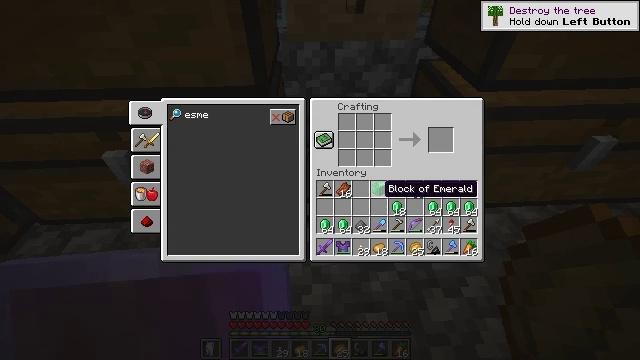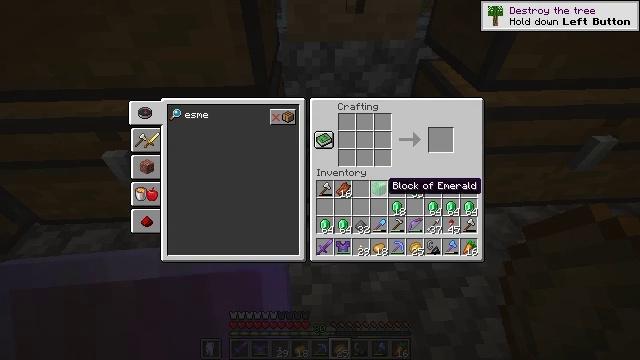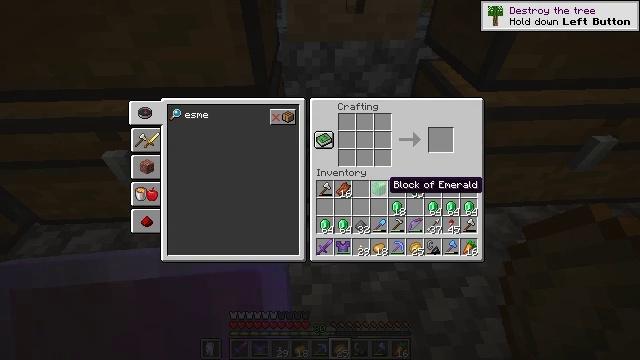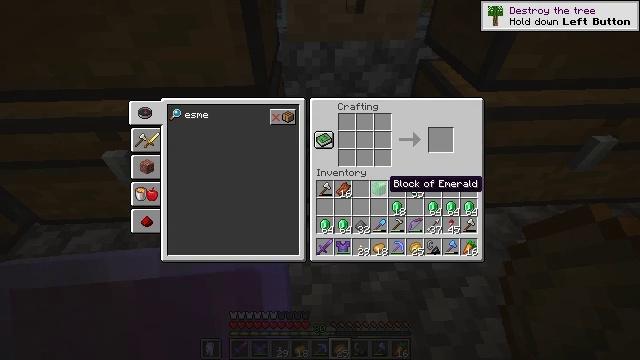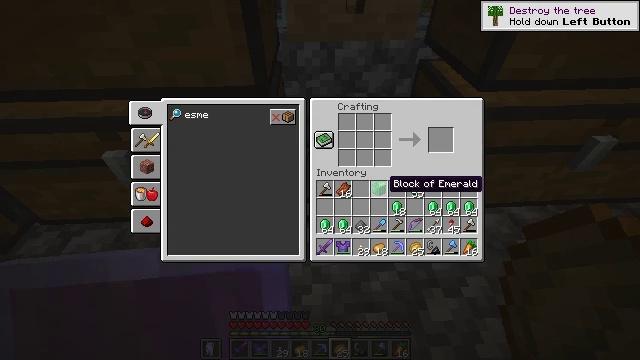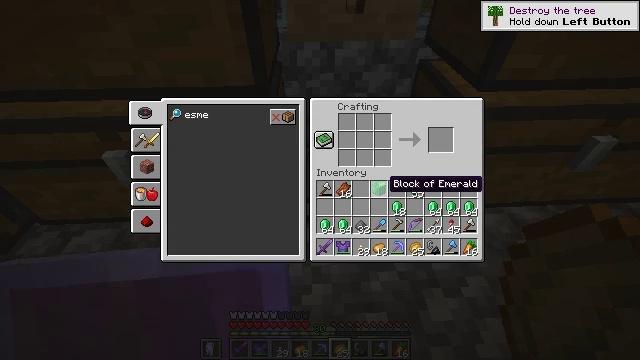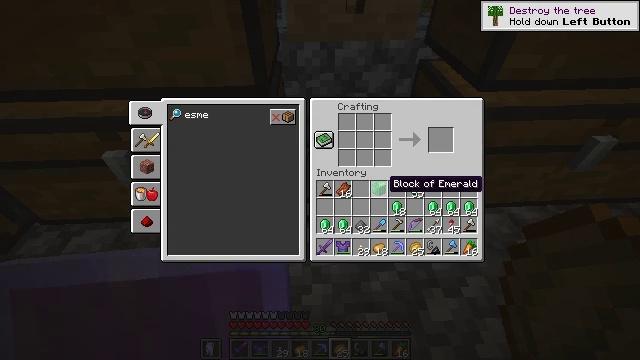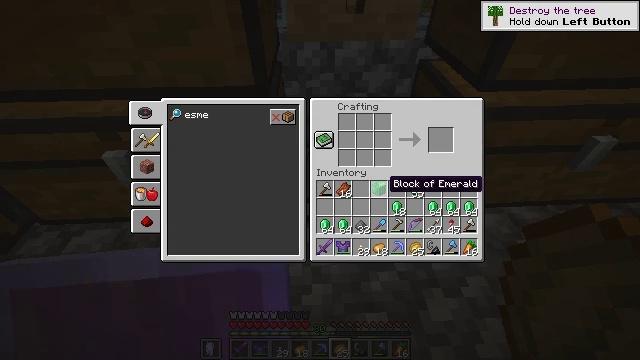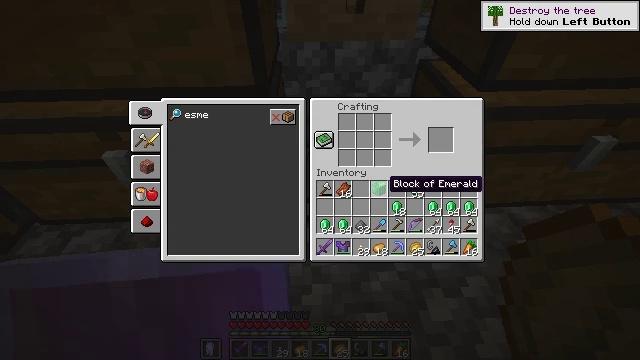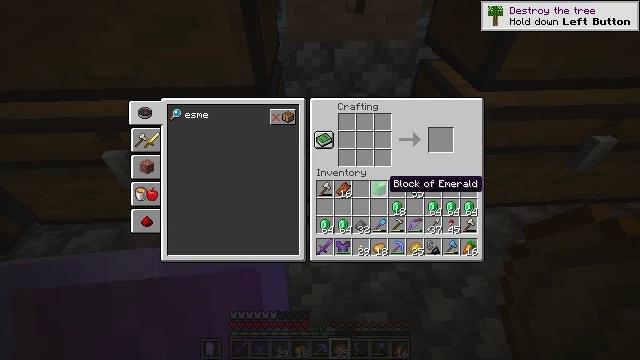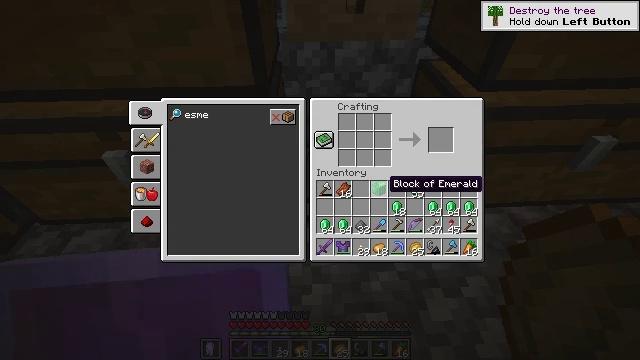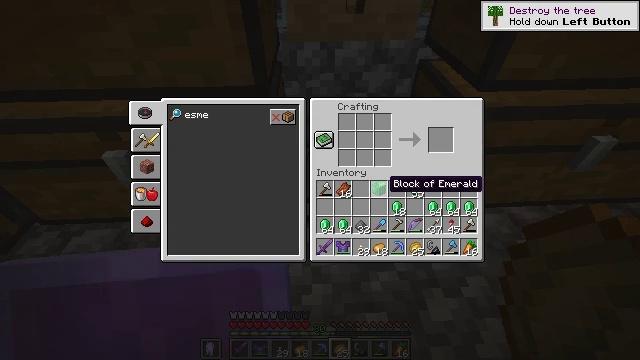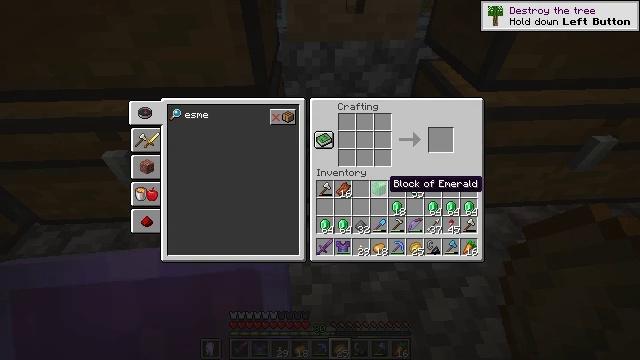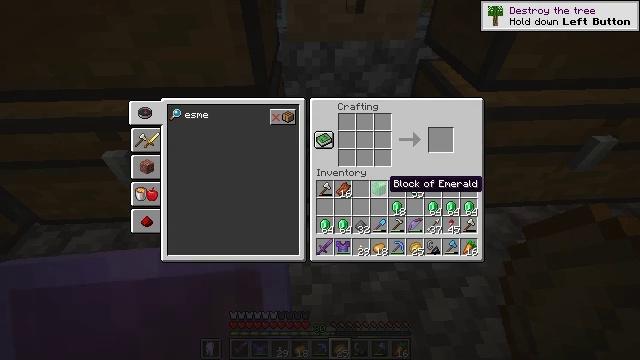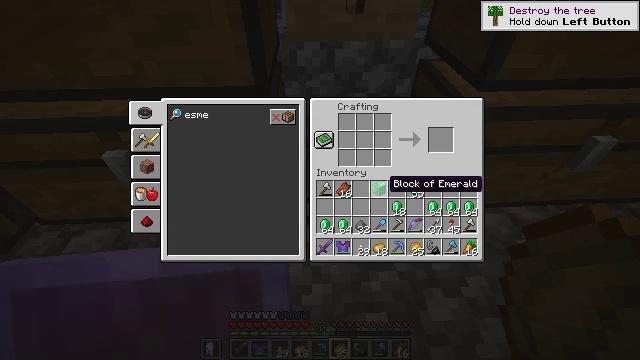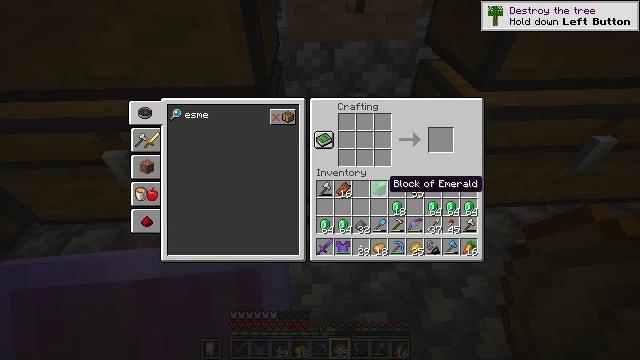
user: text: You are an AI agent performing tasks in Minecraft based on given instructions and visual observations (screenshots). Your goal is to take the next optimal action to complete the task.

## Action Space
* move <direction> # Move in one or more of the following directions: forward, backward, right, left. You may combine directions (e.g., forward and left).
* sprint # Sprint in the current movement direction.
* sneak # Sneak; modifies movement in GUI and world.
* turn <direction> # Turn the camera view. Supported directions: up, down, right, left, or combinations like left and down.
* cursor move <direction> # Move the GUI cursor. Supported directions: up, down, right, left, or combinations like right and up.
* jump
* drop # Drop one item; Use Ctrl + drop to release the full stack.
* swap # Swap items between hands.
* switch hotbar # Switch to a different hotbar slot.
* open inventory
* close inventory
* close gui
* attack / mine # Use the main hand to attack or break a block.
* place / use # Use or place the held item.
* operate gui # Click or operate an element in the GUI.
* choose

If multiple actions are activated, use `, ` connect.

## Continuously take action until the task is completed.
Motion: motion action
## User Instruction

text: Craft the emerald block at the crafting table.
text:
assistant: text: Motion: no_op
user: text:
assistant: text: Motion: no_op
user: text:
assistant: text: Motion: no_op
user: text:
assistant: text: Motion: no_op
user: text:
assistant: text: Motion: no_op
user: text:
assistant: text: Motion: no_op
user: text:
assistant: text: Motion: no_op
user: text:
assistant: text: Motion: no_op
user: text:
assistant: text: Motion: no_op
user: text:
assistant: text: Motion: no_op
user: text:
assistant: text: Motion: no_op
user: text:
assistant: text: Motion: no_op
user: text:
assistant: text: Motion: no_op
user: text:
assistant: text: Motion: no_op
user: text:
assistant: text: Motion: no_op
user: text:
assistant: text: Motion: no_op
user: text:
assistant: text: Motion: no_op
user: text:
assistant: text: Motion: no_op
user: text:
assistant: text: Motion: no_op
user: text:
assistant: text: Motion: no_op
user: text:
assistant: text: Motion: no_op
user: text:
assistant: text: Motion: no_op
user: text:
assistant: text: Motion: no_op
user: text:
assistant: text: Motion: no_op
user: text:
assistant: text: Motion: no_op
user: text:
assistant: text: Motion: cursor move left
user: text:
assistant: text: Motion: cursor move left and up
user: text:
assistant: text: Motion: no_op
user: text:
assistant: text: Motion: no_op
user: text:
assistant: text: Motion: no_op